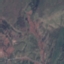
Land use / land cover class: HerbaceousVegetation